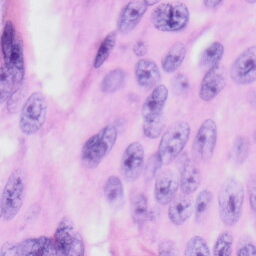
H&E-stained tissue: Skin